Question: <URL>I'm trying to use npm intsall, but it doesn't respond anything
even 'npm -v' is not working, node and npm is installed.
It stays still like this.

I have installed node
<URL>
Path for installed node js
'''
C:\Program Files
odejs
'''
<URL>
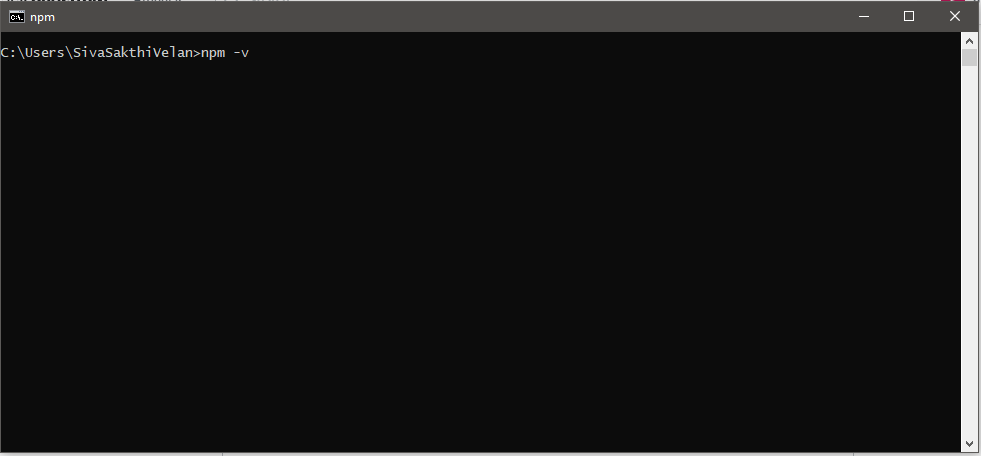
Answer: Here is the . Try out this .
In the home directory, there was an entry of .npmrc, and this was probably creating a conflict with the default configuration of the npm inside node. By removing .npmrc from user home did the trick.
You can find the location of your personal .npmrc using the following command
'''
STEP-1) - npm config get userconfig
'''
On Windows it may look like: C:\Users\pushprajsinh.npmrc
'''
(Replacing pushprajsinh with your username)
'''
Step-2) - Once you get the path of '.nprc' file , that file. (Note:- it might be hidden)
Try out this solution